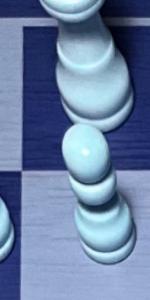
Label: Pawn_White